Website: crate-barrel
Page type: billing-address
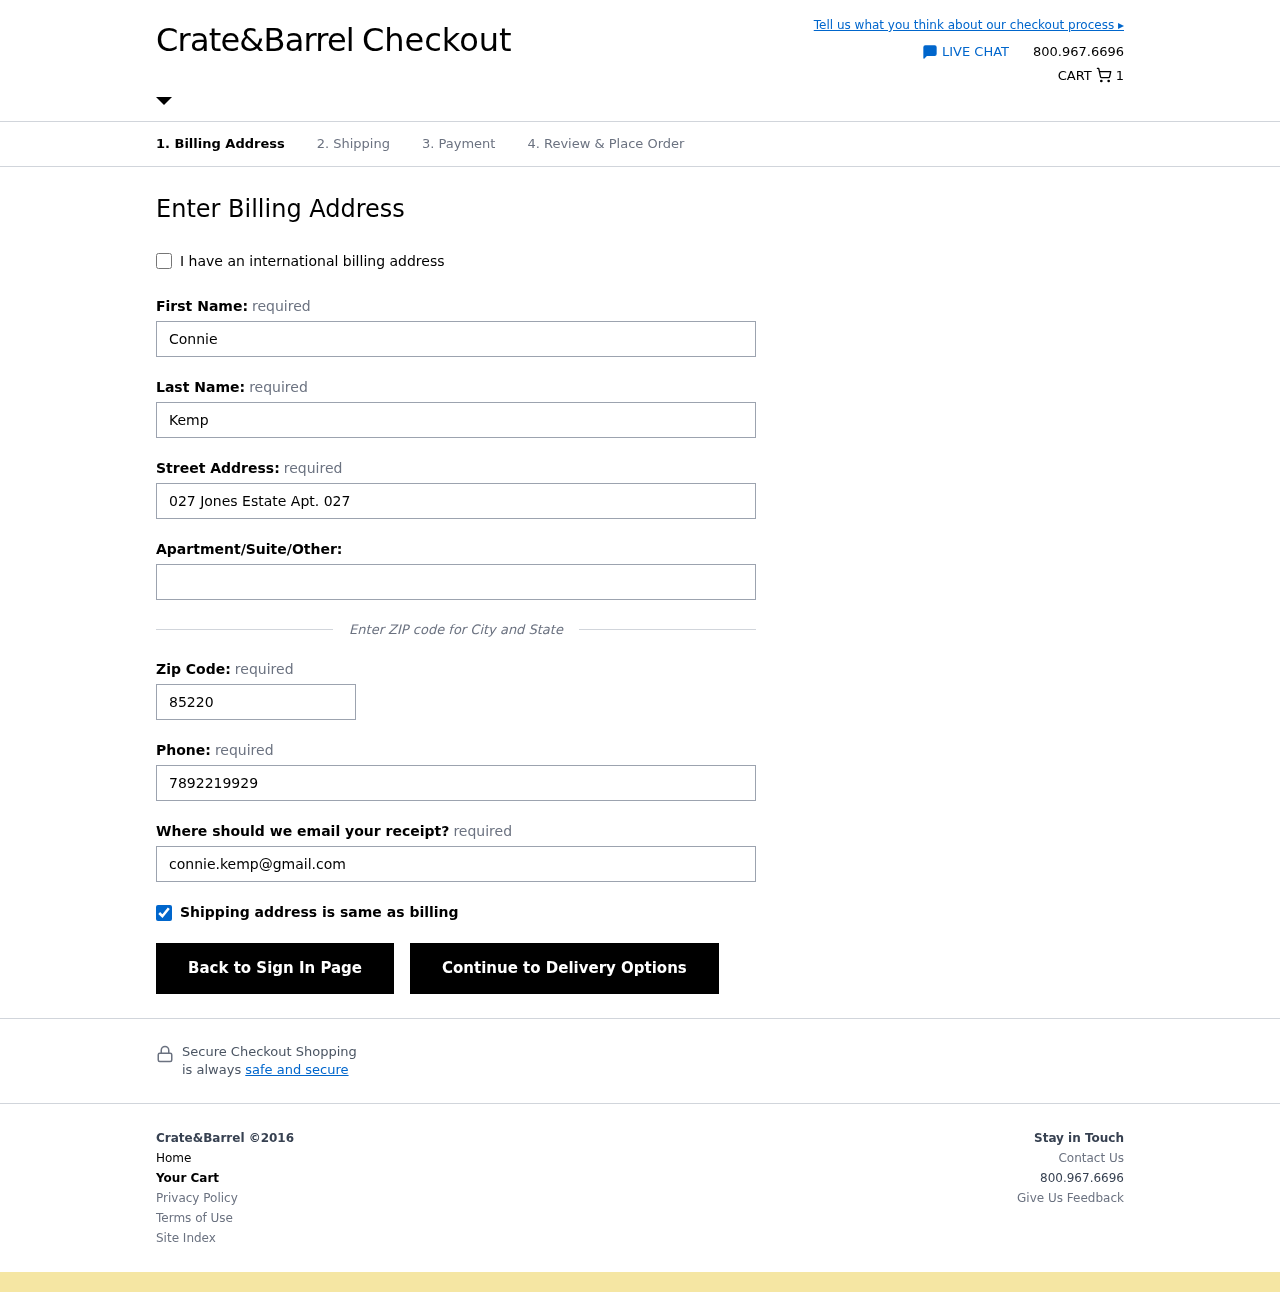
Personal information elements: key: PII_EMAIL
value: connie.kemp@gmail.com
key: PII_FIRSTNAME
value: Connie
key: PII_LASTNAME
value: Kemp
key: PII_PHONE
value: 7892219929
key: PII_POSTCODE
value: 85220
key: PII_STREET
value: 027 Jones Estate Apt. 027
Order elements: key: ORDER_NUM_ITEMS
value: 1